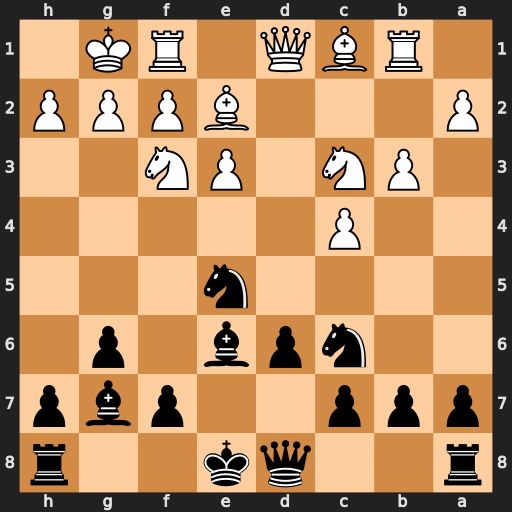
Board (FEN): r2qk2r/ppp2pbp/2npb1p1/4n3/2P5/1PN1PN2/P3BPPP/1RBQ1RK1
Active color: b
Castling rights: kq
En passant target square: -
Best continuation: Nxf3+ Bxf3 Bxc3